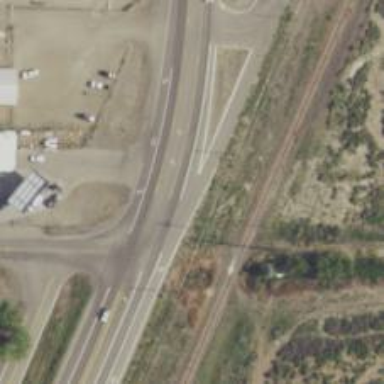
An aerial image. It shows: Trunk link highway.